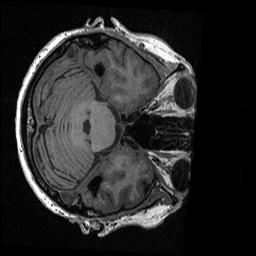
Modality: T1w
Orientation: axial
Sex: female
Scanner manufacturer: ge
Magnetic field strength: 3 T
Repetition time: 0.0064 s
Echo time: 0.00281 s